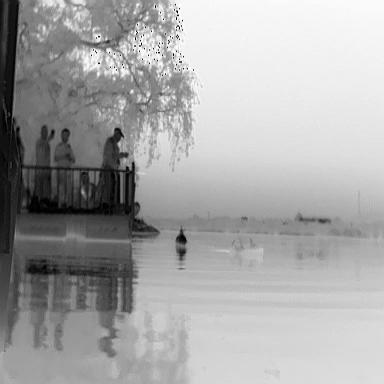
There is a canoe in the infrared image.